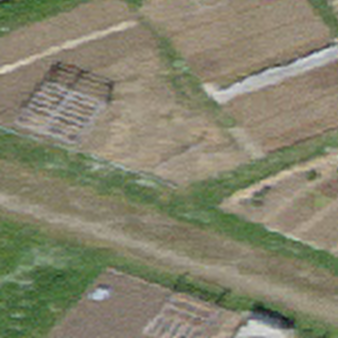
Label: other